Question: I don't want the button to be in the centre instead of that I want to change the location of the button to the right and I don't know how to do that. I need some help
'''
Padding(
padding: const EdgeInsets.all(10.0),
child: Container(
child: Column(
children: [
ElevatedButton(
style: ElevatedButton.styleFrom(
primary: Colors.blue,
padding:
EdgeInsets.symmetric(horizontal: 30, vertical: 15),
),
onPressed: (() {}),
child: Text(
'Projects',
style: TextStyle(
fontSize: 20.0,
),
),
),
SizedBox(
height: 50.0,
),
],
),
),
),
'''

I tried to use Padding, but I'm new to Flutter
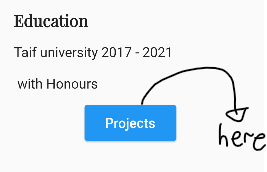
Answer: Try using Align widget like
'''
Align(
alignment: Alignment.centerRight,
child: ElevatedButton(
'''